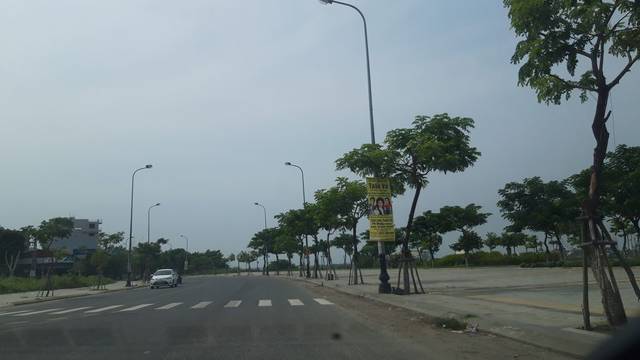
Region: Vietnam
Coordinates: 16.051, 108.233